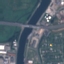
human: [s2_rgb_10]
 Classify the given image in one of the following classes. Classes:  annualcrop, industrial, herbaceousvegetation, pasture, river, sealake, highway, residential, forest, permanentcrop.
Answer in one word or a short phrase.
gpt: River